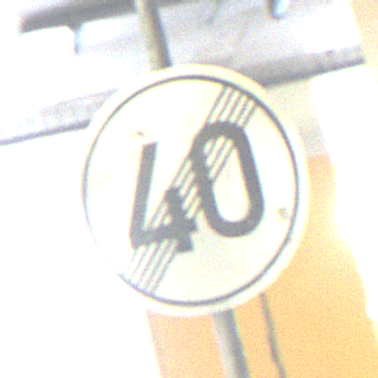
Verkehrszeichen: EndeGeschwindigkeit40
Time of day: NotSpecified
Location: Indoor (Special)
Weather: NotSpecified
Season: NotSpecified
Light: Artificial